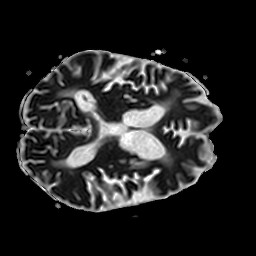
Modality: ADC
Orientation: axial
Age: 70
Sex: male
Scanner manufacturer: philips
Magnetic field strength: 3 T
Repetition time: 4.057 s
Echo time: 0.05989 s